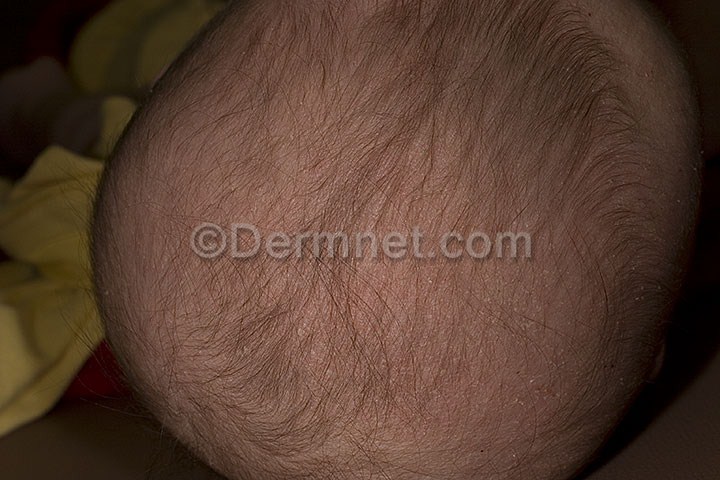
Disease: Atopic Dermatitis Photos